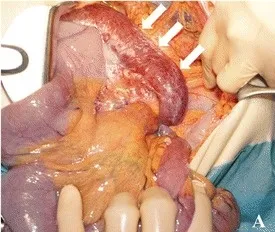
A; Laparotomy showing chyle-like ascites and extensively damaged small intestine (white arrows).
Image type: medical_photograph (other_medical_photograph)